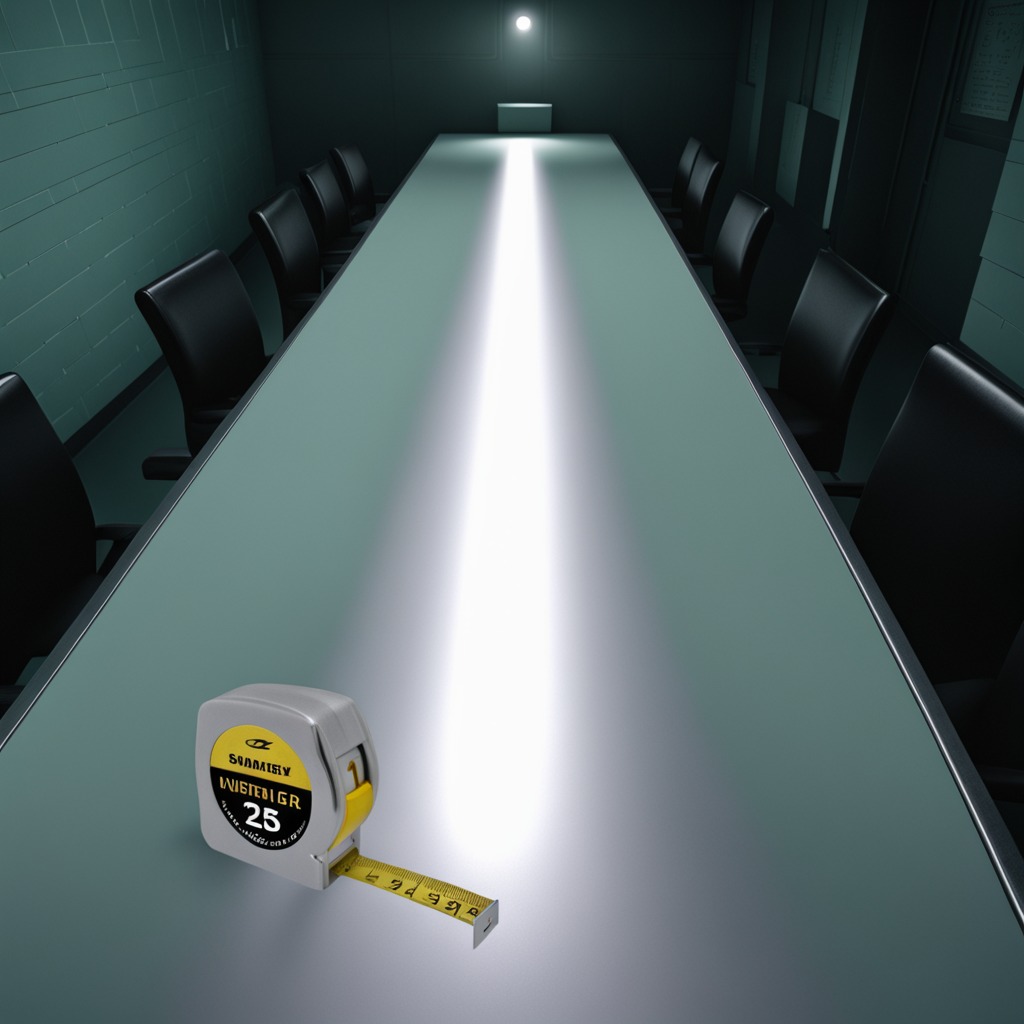
A measuring tape is lying on a clean empty table in a railway signal maintenance room lit by harsh overhead fluorescents.